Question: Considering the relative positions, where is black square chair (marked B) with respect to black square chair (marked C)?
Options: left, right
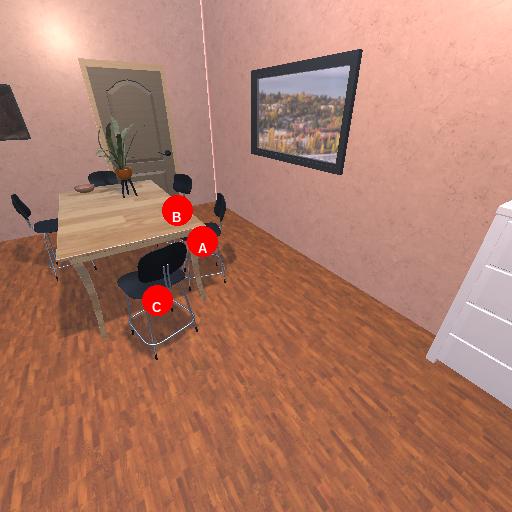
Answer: left